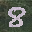
Label: 8